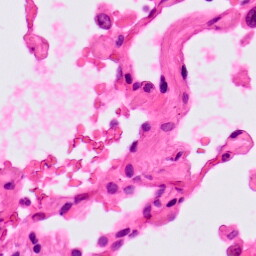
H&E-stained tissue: Lung